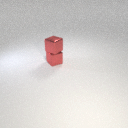
small red metal cube below small red metal cube